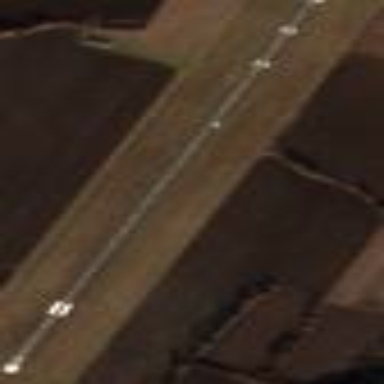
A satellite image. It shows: Grass runway at the airport.